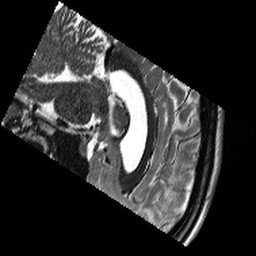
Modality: T2w
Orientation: sagittal
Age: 26
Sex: male
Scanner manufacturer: siemens
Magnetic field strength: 3 T
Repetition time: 13.15 s
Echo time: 0.082 s